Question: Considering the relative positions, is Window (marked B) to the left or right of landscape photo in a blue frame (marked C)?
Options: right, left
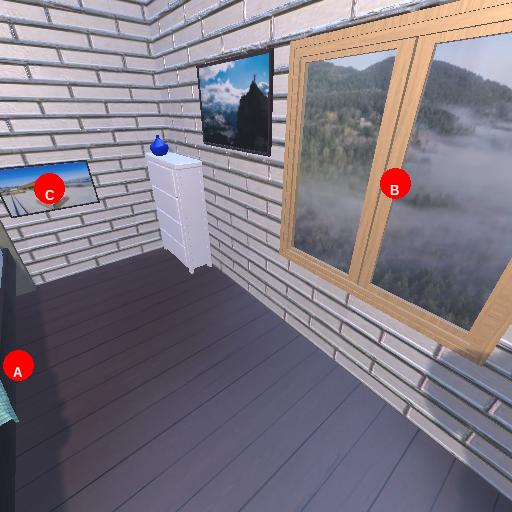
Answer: right